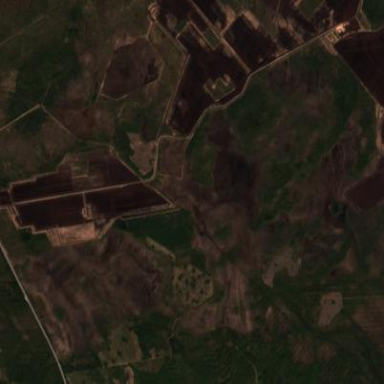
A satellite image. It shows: Peat cutting area.